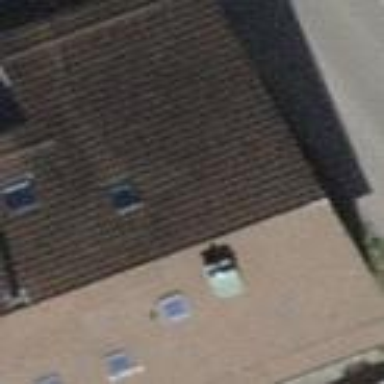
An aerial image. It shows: Building with tiled roof.